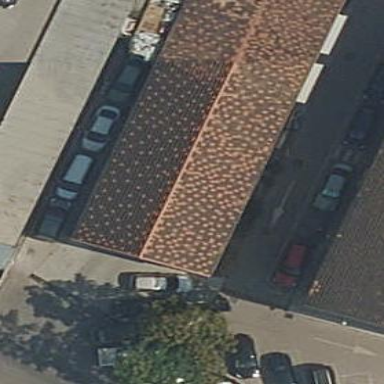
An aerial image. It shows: Carport building.